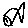
Label: fish